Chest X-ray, AP view. Patient: 62 years old, sex M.
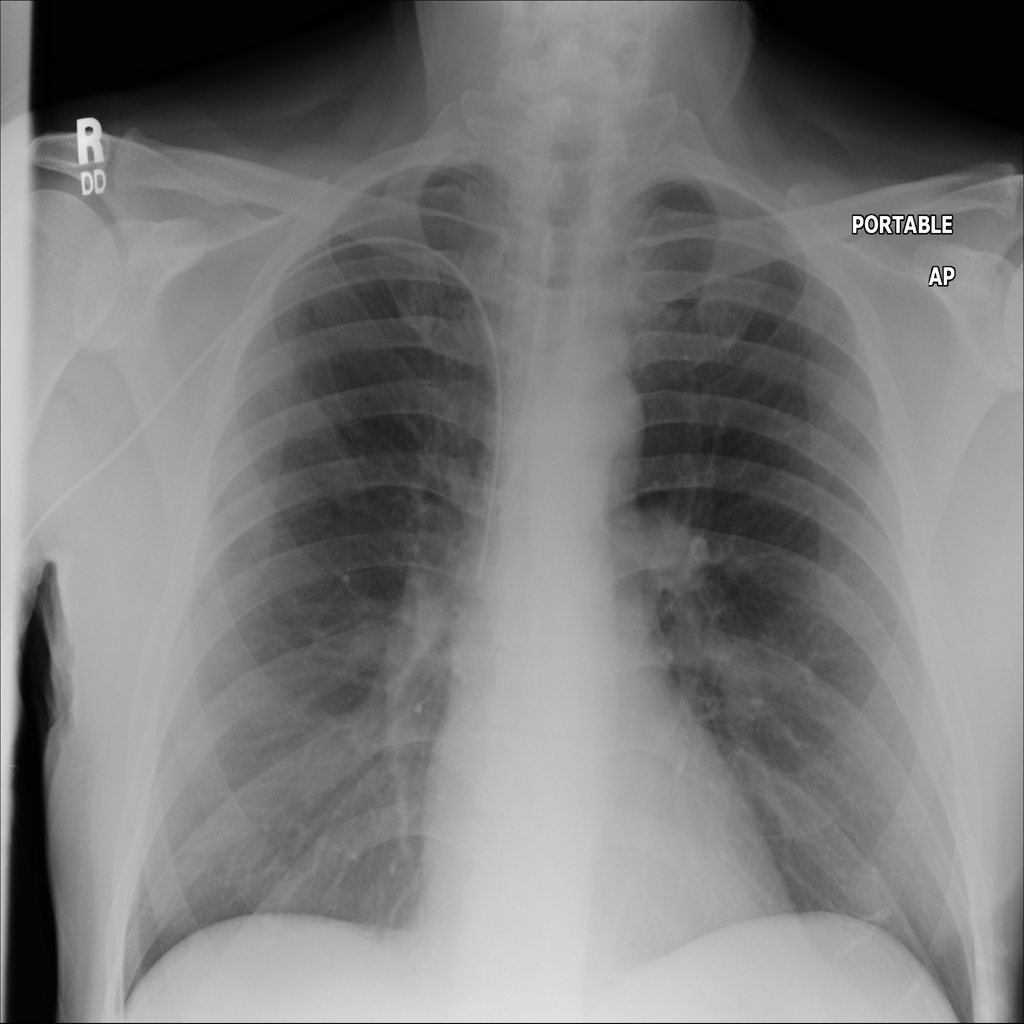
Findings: No Finding